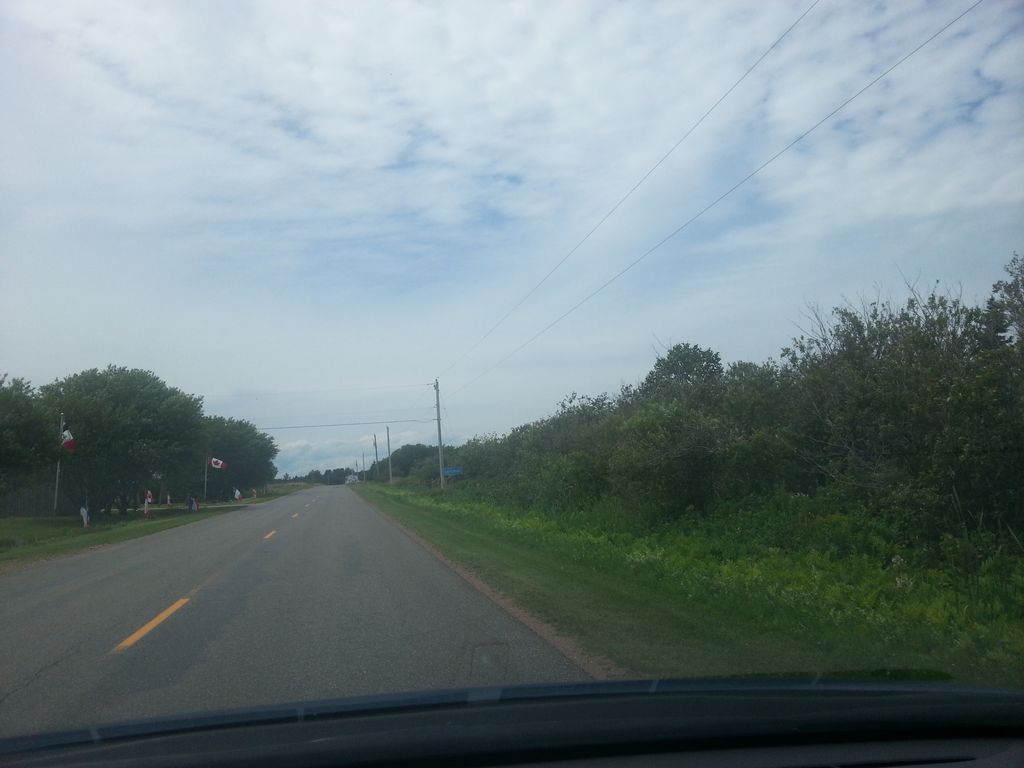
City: charlottetown